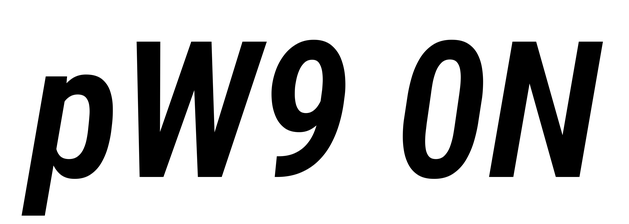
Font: Roboto-Italic_Condensed_SemiBold_Italic